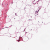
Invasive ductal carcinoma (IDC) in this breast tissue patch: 0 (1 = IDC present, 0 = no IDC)